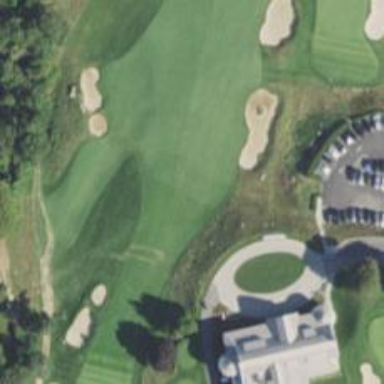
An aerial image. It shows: View of golf hole.